Interaction volume radius: 10 \u00c5
Interaction volume height: 50 \u00c5
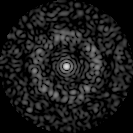
Disorder parameter: 0.8465